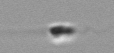
Label: flagellate_morphotype3